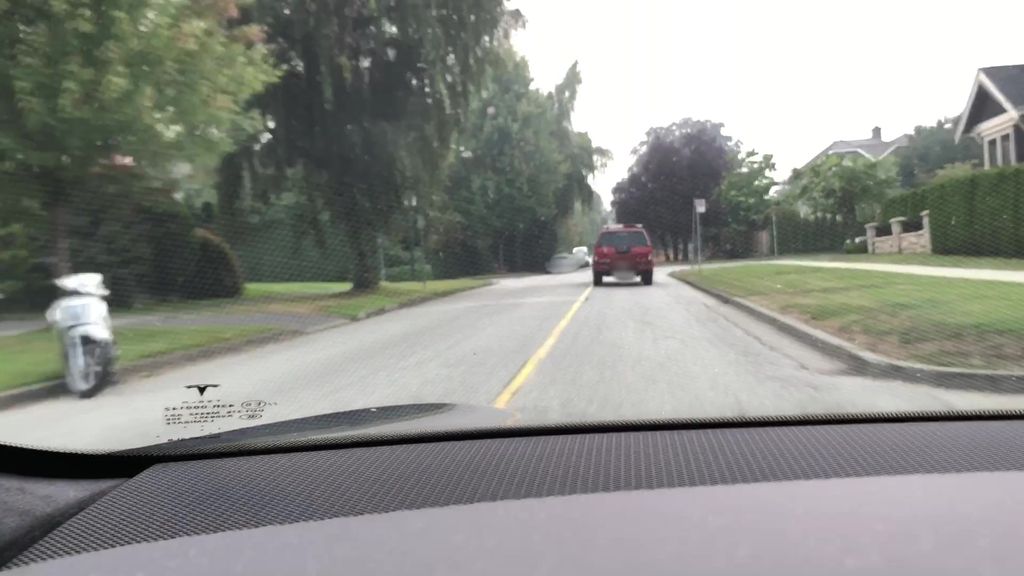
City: vancouver